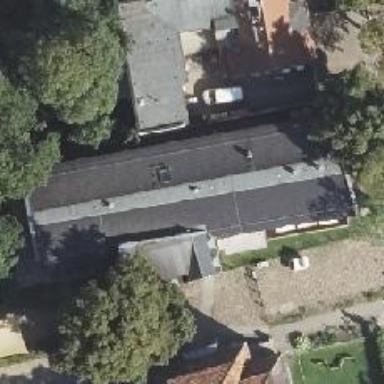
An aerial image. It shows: Kindergarten.